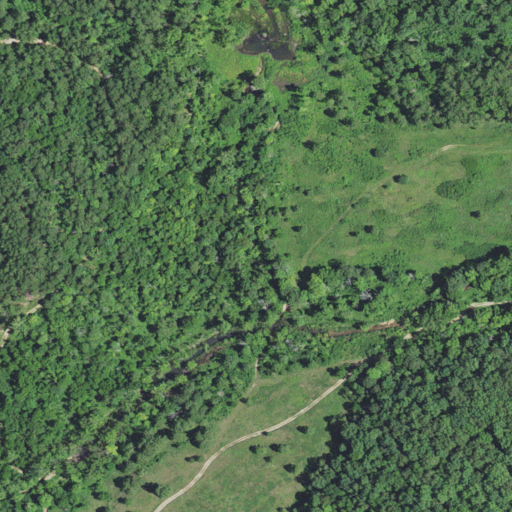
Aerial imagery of valley in Missouri named Hulsey Hollow containing deciduous forest, open development, evergreen forest, pasture, and mixed forest